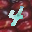
Label: 4